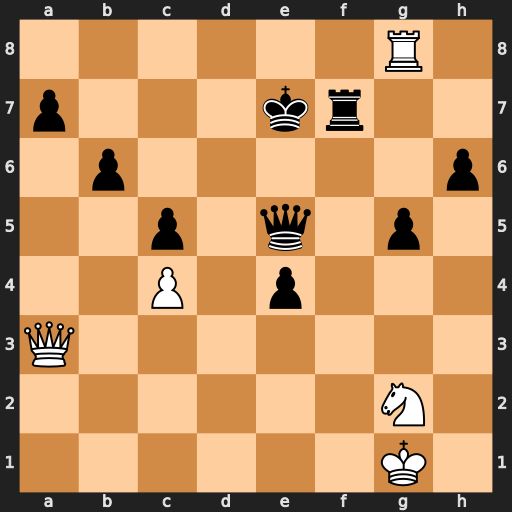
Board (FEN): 6R1/p3kr2/1p5p/2p1q1p1/2P1p3/Q7/6N1/6K1
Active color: w
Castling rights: -
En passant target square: -
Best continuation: Qxa7+ Kf6 Qxb6+